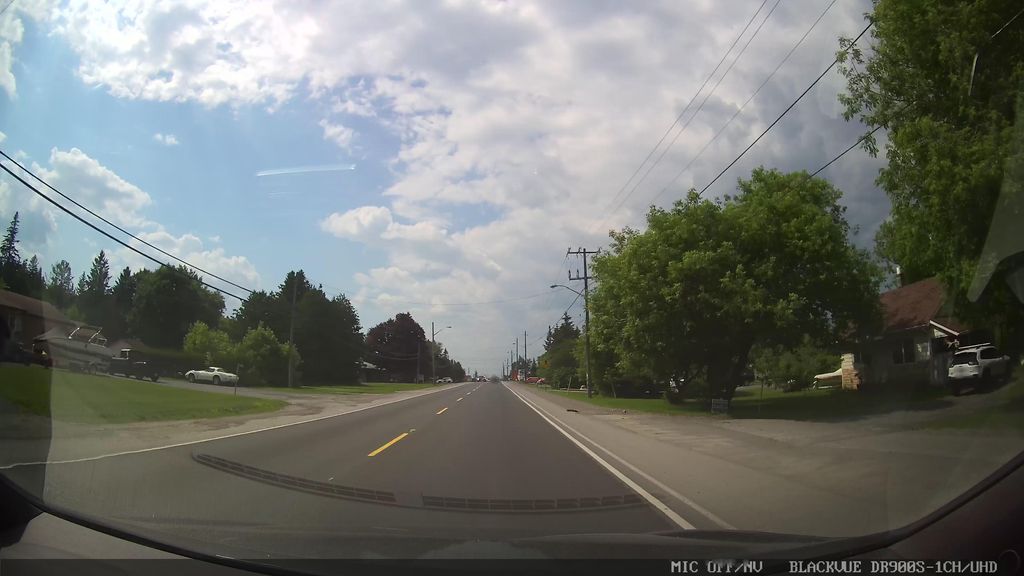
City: ottawa-gatineau